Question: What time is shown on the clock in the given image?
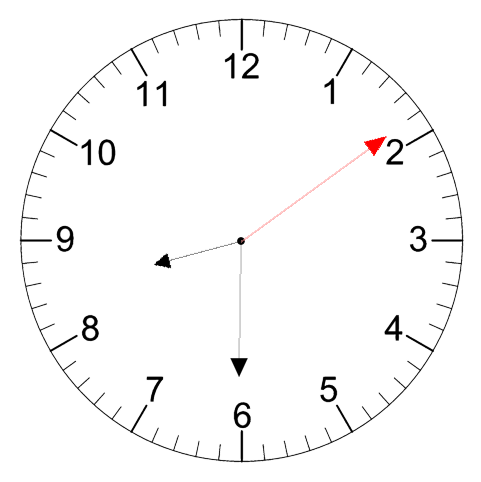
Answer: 08:30:09